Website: home-depot
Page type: receipt
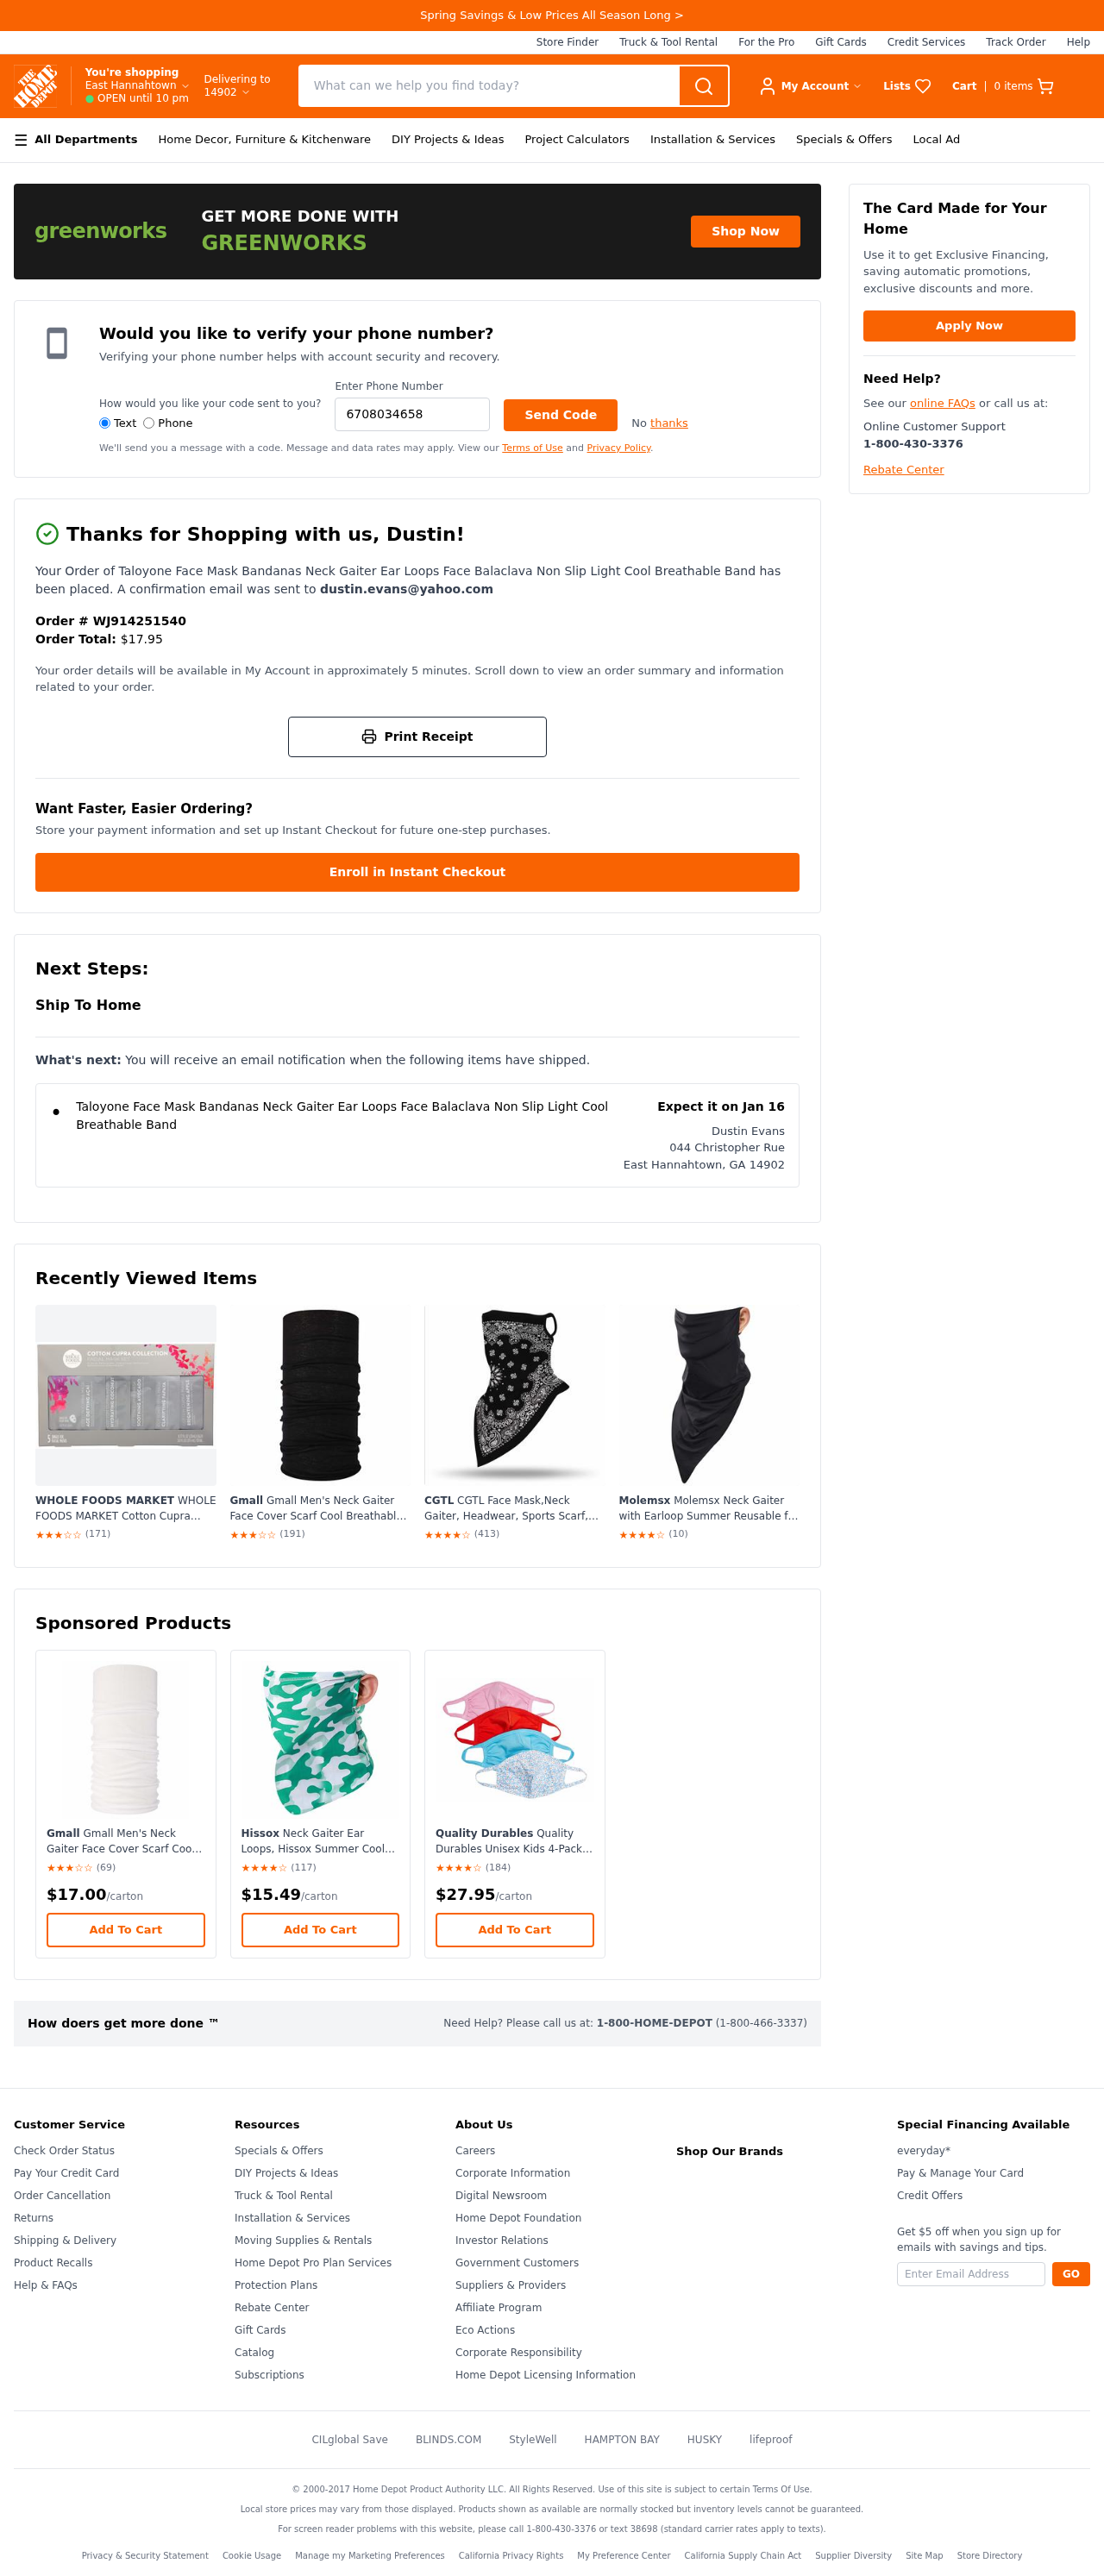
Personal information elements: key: PII_CITY
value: East Hannahtown
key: PII_CITY_STATE_ZIP
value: East Hannahtown, GA 14902
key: PII_EMAIL
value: dustin.evans@yahoo.com
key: PII_FIRSTNAME
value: Dustin
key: PII_FULLNAME
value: Dustin Evans
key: PII_PHONE
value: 6708034658
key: PII_POSTCODE
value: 14902
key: PII_STREET
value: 044 Christopher Rue
Product elements: key: PRODUCT1_NAME
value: Taloyone Face Mask Bandanas Neck Gaiter Ear Loops Face Balaclava Non Slip Light Cool Breathable Band
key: PRODUCT2_NAME
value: WHOLE FOODS MARKET WHOLE FOODS MARKET Cotton Cupra Mask Gift Set, 1 EA
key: PRODUCT2_BRAND
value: WHOLE FOODS MARKET
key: PRODUCT2_RATING
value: ★★★☆☆
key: PRODUCT2_NUM_RATINGS
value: (171)
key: PRODUCT3_NAME
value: Gmall Gmall Men's Neck Gaiter Face Cover Scarf Cool Breathable Lightweight Bandana, Black,1 Piece
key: PRODUCT3_BRAND
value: Gmall
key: PRODUCT3_RATING
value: ★★★☆☆
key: PRODUCT3_NUM_RATINGS
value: (191)
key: PRODUCT4_NAME
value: CGTL CGTL Face Mask,Neck Gaiter, Headwear, Sports Scarf, Boho Bandana, Balaclava Ear Loops, Headband for
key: PRODUCT4_BRAND
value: CGTL
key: PRODUCT4_RATING
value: ★★★★☆
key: PRODUCT4_NUM_RATINGS
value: (413)
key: PRODUCT5_NAME
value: Molemsx Molemsx Neck Gaiter with Earloop Summer Reusable for Ice Silk Headwear Mens Bandanas Face Scarf Band
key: PRODUCT5_BRAND
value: Molemsx
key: PRODUCT5_RATING
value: ★★★★☆
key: PRODUCT5_NUM_RATINGS
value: (10)
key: PRODUCT6_NAME
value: Gmall Gmall Men's Neck Gaiter Face Cover Scarf Cool Breathable Lightweight Bandana, White,1 Piece
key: PRODUCT6_BRAND
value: Gmall
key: PRODUCT6_RATING
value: ★★★☆☆
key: PRODUCT6_NUM_RATINGS
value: (69)
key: PRODUCT6_PRICE
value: $17.00
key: PRODUCT7_NAME
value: Hissox Neck Gaiter Ear Loops, Hissox Summer Cool Breathable Lightweight Balaclava Bandana Headwear Face Cov
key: PRODUCT7_BRAND
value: Hissox
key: PRODUCT7_RATING
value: ★★★★☆
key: PRODUCT7_NUM_RATINGS
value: (117)
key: PRODUCT7_PRICE
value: $15.49
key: PRODUCT8_NAME
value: Quality Durables Quality Durables Unisex Kids 4-Pack Reusable Face Covering, Blue Floral/Blue/Pink/Orange, Big Kids
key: PRODUCT8_BRAND
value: Quality Durables
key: PRODUCT8_RATING
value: ★★★★☆
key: PRODUCT8_NUM_RATINGS
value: (184)
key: PRODUCT8_PRICE
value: $27.95
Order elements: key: ORDER_NUM_ITEMS
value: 0
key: ORDER_ID
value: WJ914251540
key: ORDER_TOTAL
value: $17.95
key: ORDER_DELIVERY_DATE
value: Expect it on Jan 16